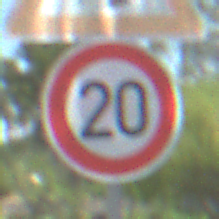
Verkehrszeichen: Geschwindigkeit20
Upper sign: AmphibienwanderungRechts
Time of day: Midday
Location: Outdoor (Nature)
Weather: Clear
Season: NotSpecified
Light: Natural